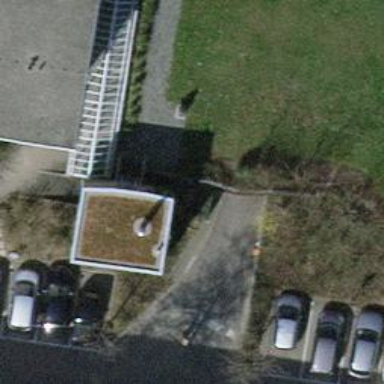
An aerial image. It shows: Parking entrance.